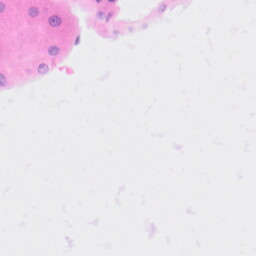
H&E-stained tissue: Kidney